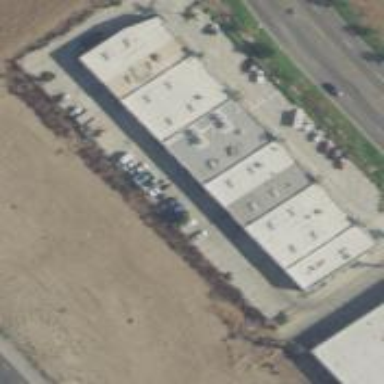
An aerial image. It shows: Industrial building.